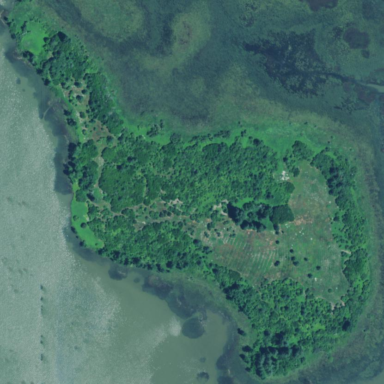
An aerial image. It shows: Islet in swampy wetland area.